Interaction volume radius: 5 \u00c5
Interaction volume height: 30 \u00c5
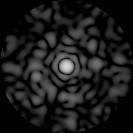
Disorder parameter: 0.8544